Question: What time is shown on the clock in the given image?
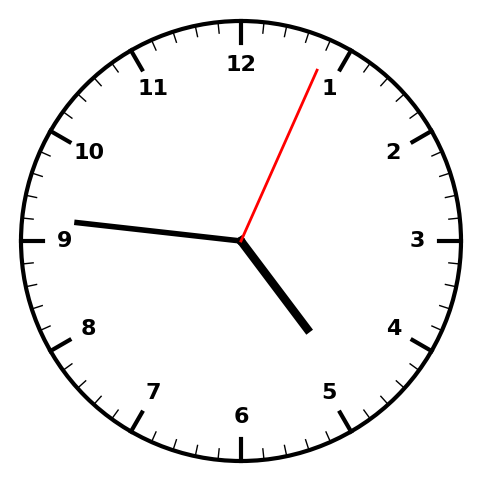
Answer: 04:46:04